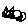
Label: cat